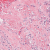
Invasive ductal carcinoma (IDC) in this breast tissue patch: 0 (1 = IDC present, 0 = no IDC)